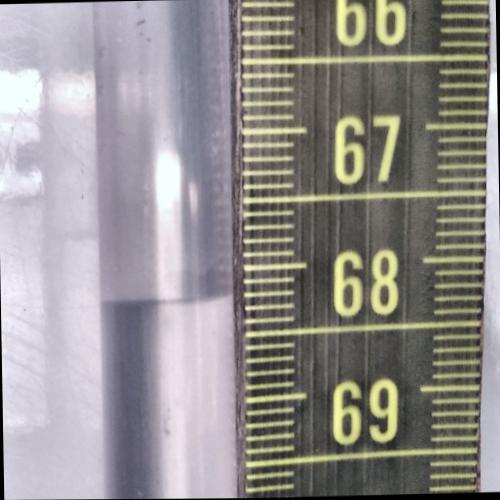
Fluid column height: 68.2 cm